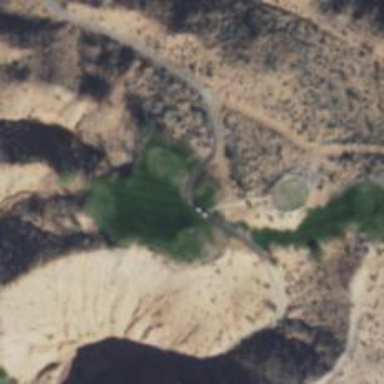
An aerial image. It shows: Service road used as golf cart path.